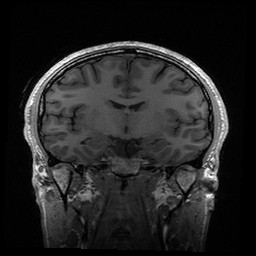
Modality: T1w
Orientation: coronal